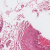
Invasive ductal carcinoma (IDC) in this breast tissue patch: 0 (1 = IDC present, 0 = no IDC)